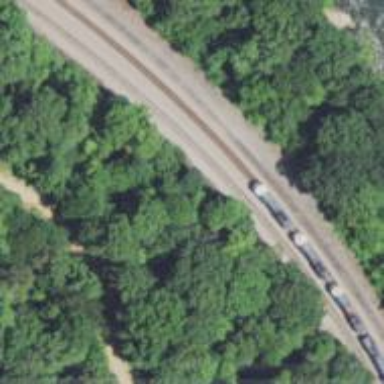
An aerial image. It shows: Railway track.